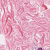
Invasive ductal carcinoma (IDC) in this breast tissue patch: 0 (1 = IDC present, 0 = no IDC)